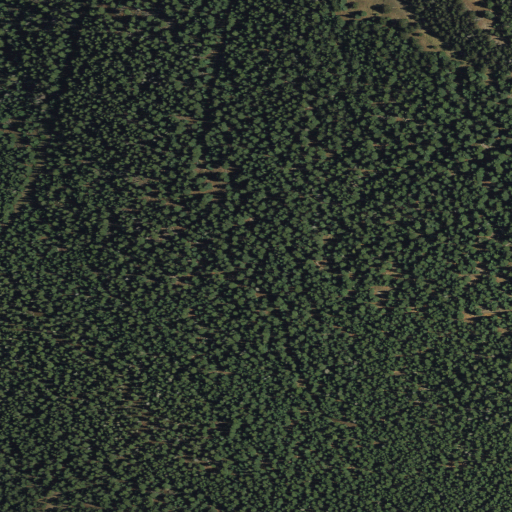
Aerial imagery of mountain in New Mexico named Cuchillo de Fernando containing evergreen forest and grassland